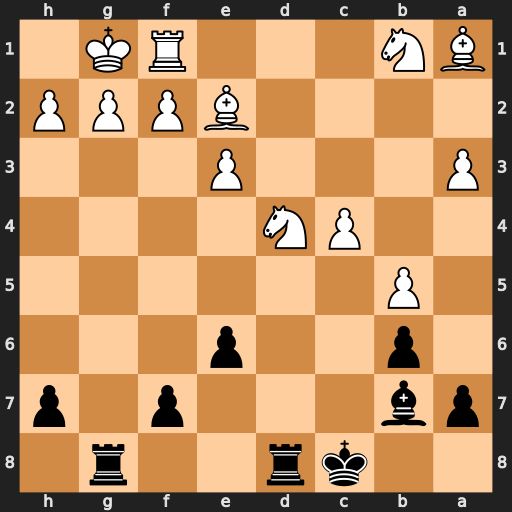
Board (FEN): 2kr2r1/pb3p1p/1p2p3/1P6/2PN4/P3P3/4BPPP/BN3RK1
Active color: b
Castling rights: -
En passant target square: -
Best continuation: Rxg2+ Kh1 Rg1+ Kxg1 Rg8+ Bg4 Rxg4#